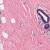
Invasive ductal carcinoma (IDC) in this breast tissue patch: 0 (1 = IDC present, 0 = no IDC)